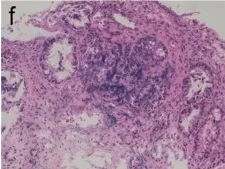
(100x) (d-f) Gastrointestinal endoscopic pictures and the pathological sections in follow-up visit. (f) The section of hyperplasia showed tissue infiltrated by inflammatory cells. (100x).
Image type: pathology (h&e)